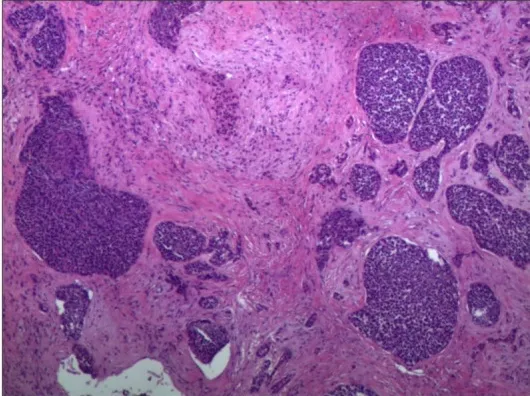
Histopathological examination of the biopsy specimen showing infiltration of carcinoma cells with nest-like distribution. The carcinoma cells, round and oval in shape and most in mitosis, were abundant of cytoplasm [H&E. 40x.
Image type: pathology (h&e)